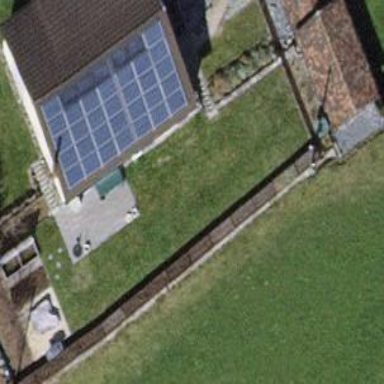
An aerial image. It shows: Solar photovoltaic panel generator producing electricity as small installation.